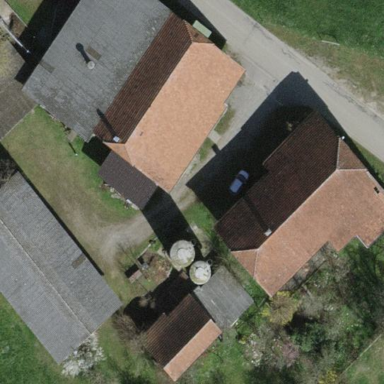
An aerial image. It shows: Farmyard area.